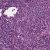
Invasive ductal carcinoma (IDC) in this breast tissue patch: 1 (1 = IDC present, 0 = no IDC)